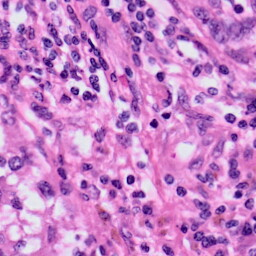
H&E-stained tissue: Skin